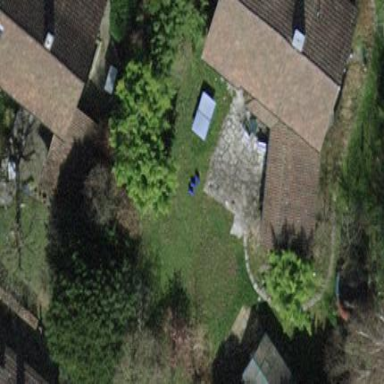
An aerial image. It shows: Building with tiled roof.